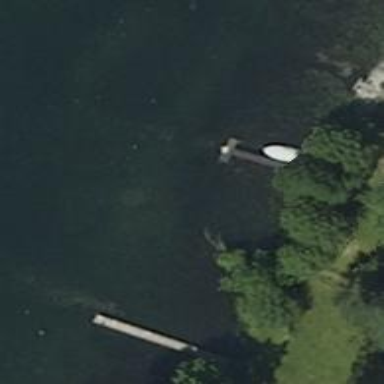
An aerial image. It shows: Man-made pier.